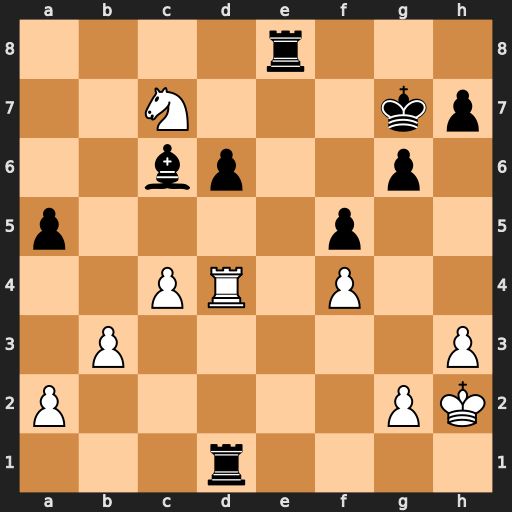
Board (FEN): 4r3/2N3kp/2bp2p1/p4p2/2PR1P2/1P5P/P5PK/3r4
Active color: w
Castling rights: -
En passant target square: -
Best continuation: Nxe8+ Bxe8 Rxd1